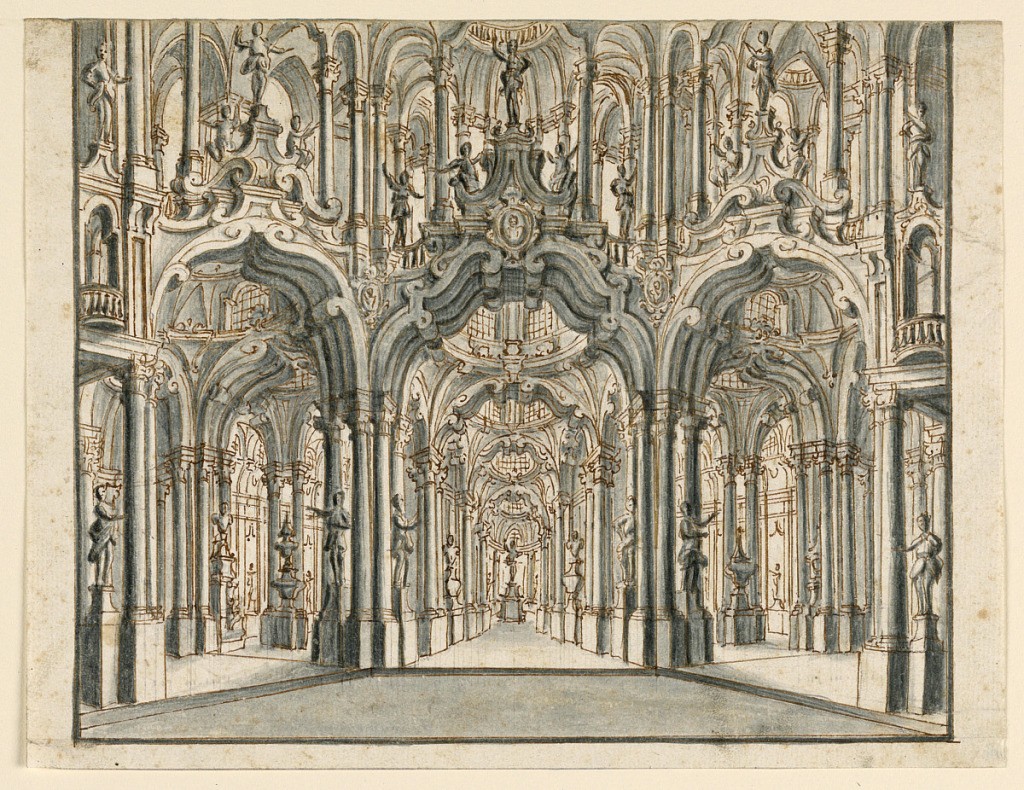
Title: Stage Design, Arcaded Palace Hall
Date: early 18th century
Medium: Pen and brown ink, brush and gray wash on laid paper
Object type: Drawing
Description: Horizontal rectangle. View into fantastic palace with lofty arches set with sculptures, three naves opening backward.